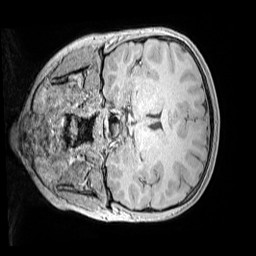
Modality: MP2RAGE
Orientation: coronal
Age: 11
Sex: female
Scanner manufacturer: siemens
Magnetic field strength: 3 T
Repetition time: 4 s
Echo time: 0.00299 s